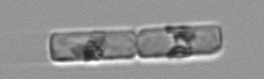
Label: Guinardia_delicatula